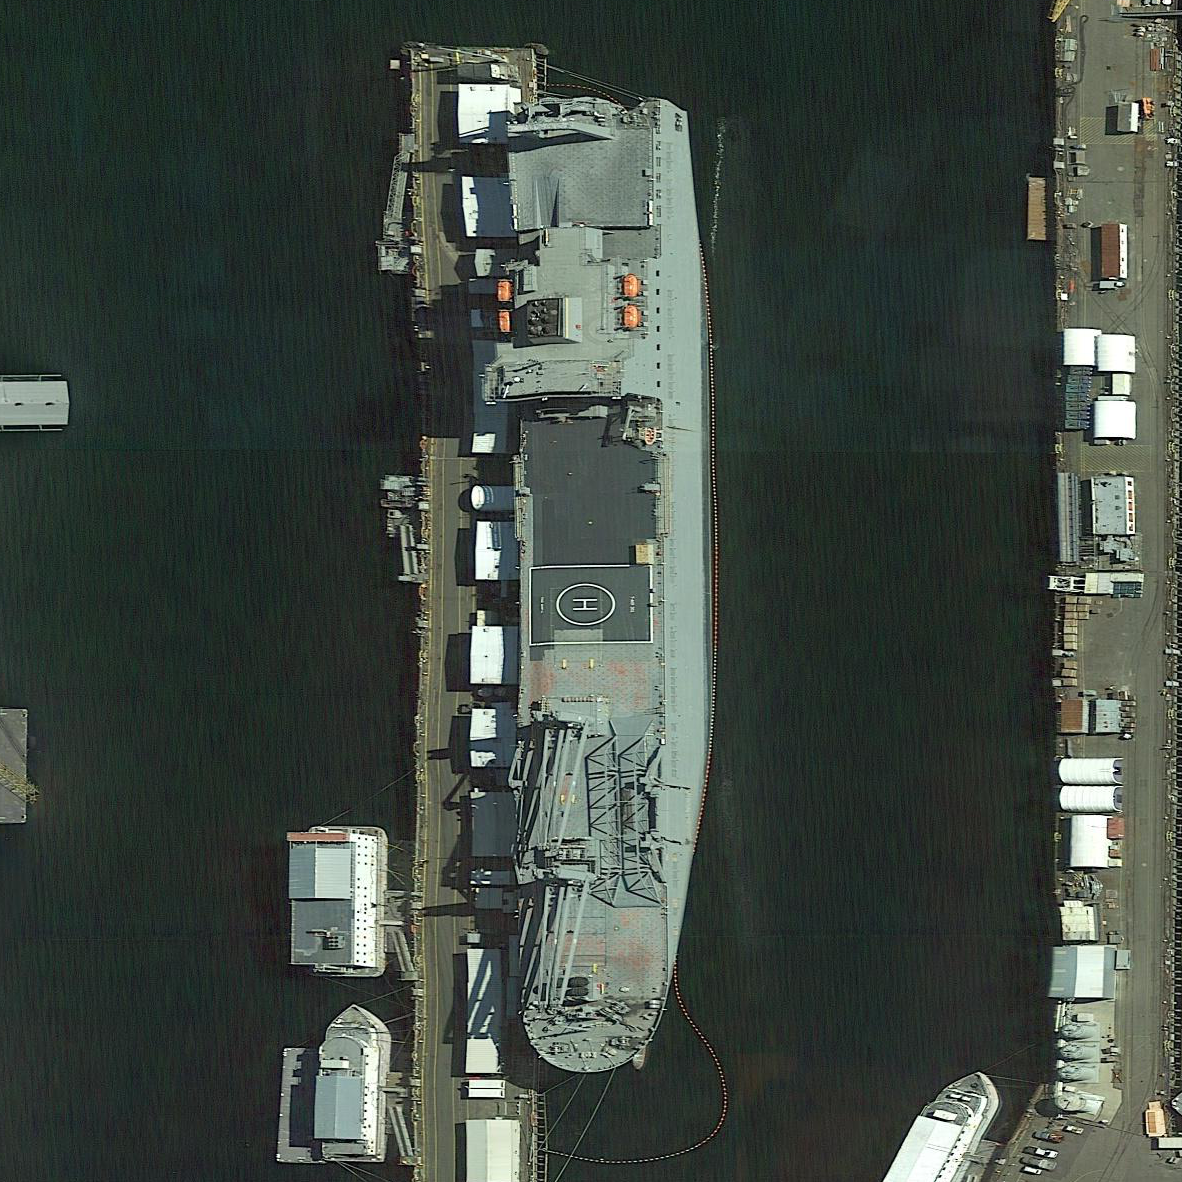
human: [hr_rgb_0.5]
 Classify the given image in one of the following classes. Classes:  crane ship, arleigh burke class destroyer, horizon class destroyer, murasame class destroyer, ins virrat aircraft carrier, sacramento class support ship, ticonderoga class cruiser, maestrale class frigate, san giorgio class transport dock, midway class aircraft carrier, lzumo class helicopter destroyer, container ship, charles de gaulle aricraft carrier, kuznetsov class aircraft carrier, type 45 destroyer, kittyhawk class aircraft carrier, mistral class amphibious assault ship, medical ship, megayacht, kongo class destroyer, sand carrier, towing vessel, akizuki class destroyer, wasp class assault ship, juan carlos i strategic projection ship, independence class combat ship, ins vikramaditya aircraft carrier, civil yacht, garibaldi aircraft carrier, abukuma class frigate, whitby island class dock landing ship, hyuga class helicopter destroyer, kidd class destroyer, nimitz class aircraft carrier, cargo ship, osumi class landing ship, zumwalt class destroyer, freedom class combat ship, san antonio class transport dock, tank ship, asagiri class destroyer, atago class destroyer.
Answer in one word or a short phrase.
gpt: Crane ship